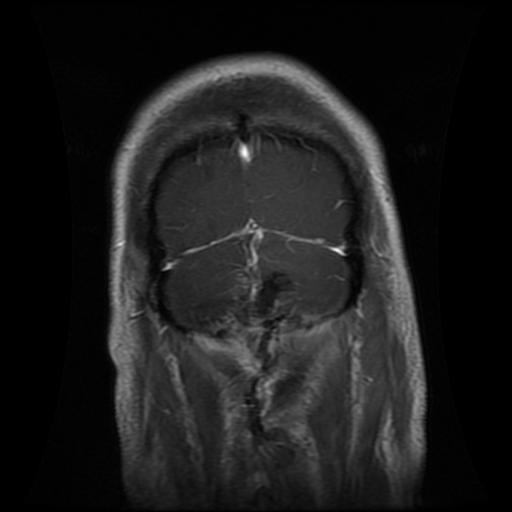
Label: glioma